Question: I am struggling to group by, basically I need to get list of all Teachers and the total number of students they are responsible for across all of their classes. I need to use Linq expression
here is ER diagram

## LINQ
'''
from _teacher in Teachers
join _class in Classes on _teacher.Id equals _class.TeacherId
join _studentClasses in StudentClasses on _class.Id equals _studentClasses.ClassId
group _studentClasses by _studentClasses.StudentId into _grouped
select new {_teacher, _class.Name, _studentClasses.StudentId}
'''
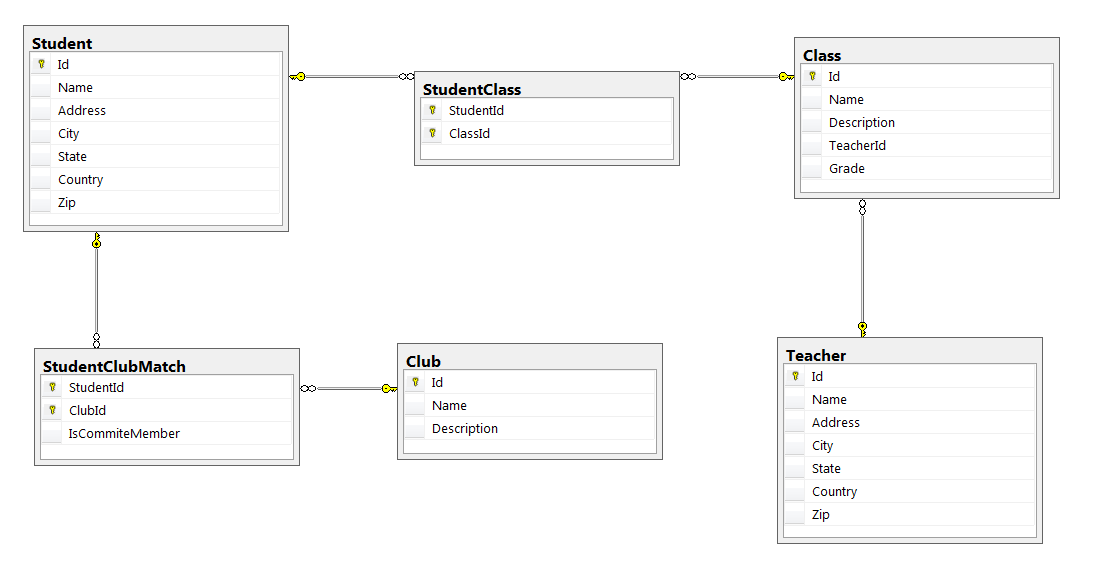
Answer: You can only use the columns you have grouped by. So I think you can do something like this:
'''
from _teacher in Teachers
join _class in Classes
on _teacher.Id equals _class.TeacherId
join _studentClasses in StudentClasses
on _class.Id equals _studentClasses.ClassId
group _studentClasses by
new
{
TeacherName=__teacher.Name,
ClassName=_class.Name
}
into _grouped
select new
{
_grouped.Key.TeacherName,
_grouped.Key.ClassName,
stundetCount=_grouped.Count()
}
'''